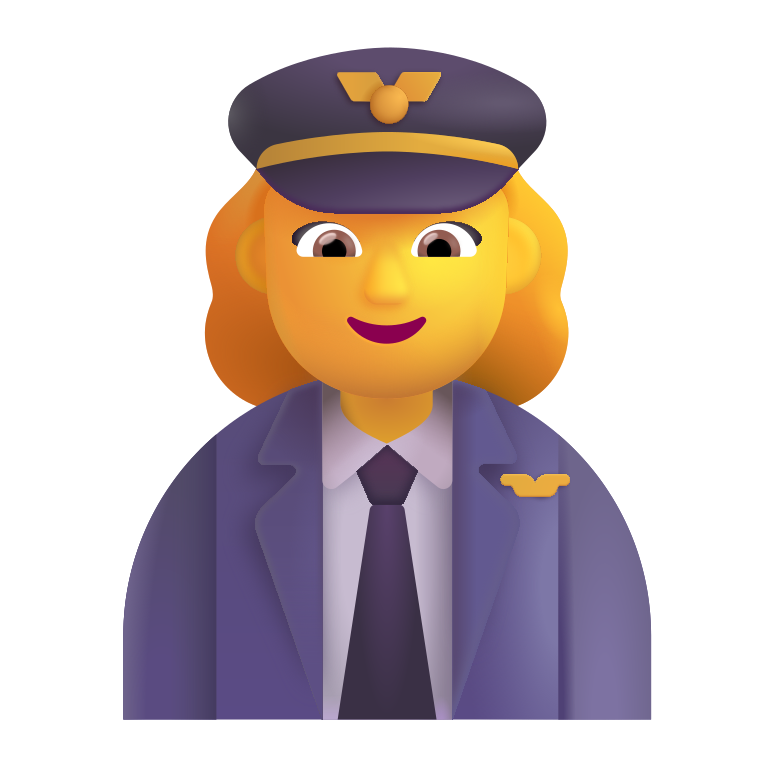
woman pilot color default